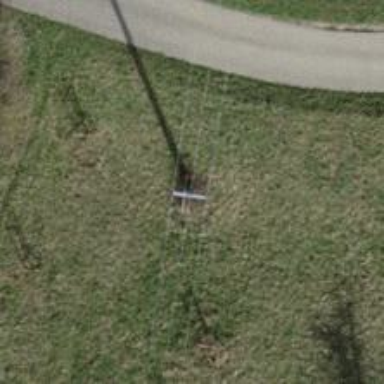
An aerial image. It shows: Minor power line with 3 cables.